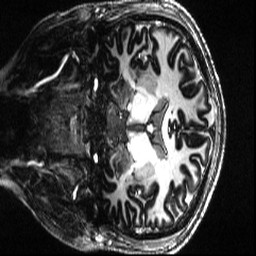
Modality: T1w
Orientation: coronal
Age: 36
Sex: female
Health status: healthy
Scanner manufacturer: siemens
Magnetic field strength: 7 T
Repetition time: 4.3 s
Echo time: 0.00227 s